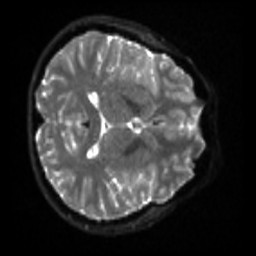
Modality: sbref
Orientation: axial
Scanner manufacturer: siemens
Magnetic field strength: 3 T
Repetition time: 4 s
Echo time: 0.0594 s